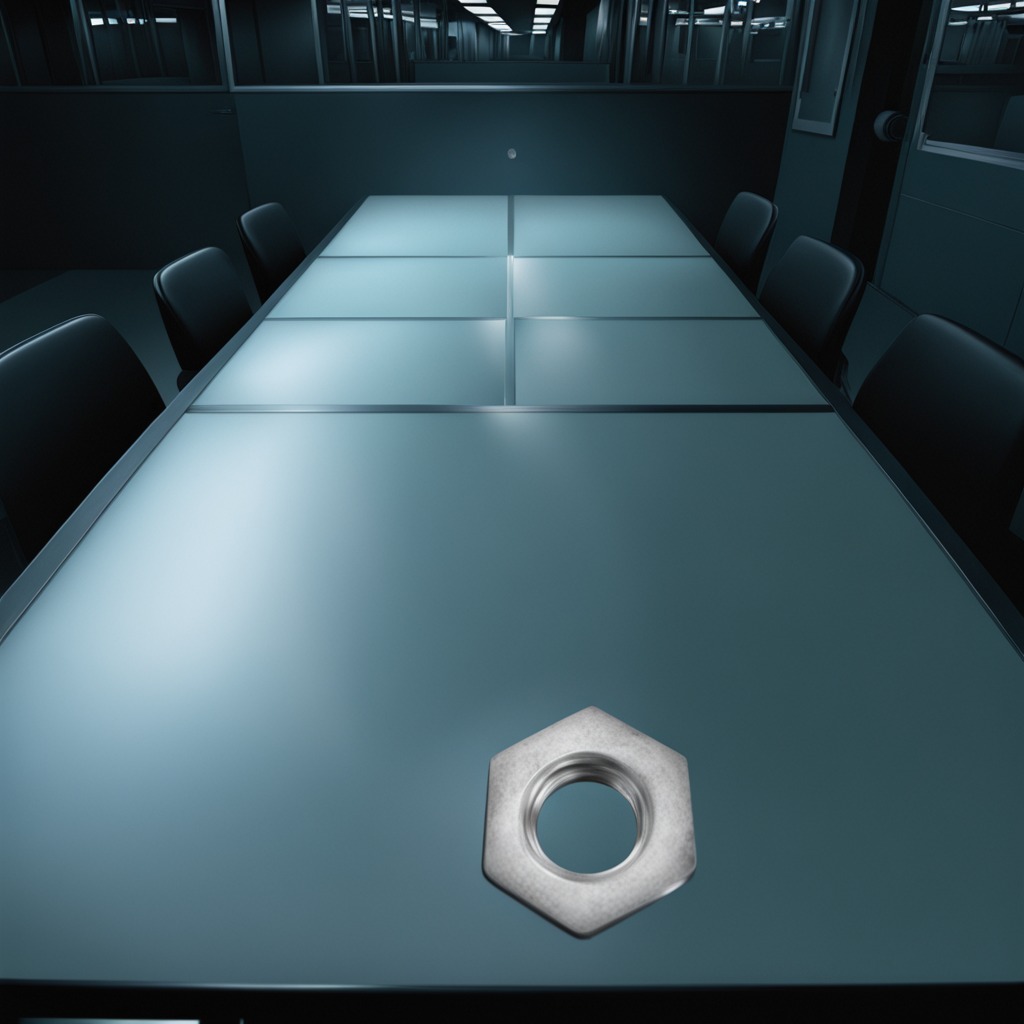
A metal nut is lying on the table in a railway signal maintenance room.